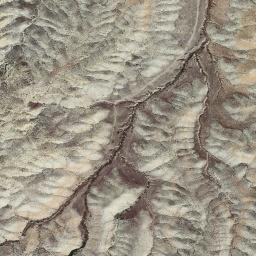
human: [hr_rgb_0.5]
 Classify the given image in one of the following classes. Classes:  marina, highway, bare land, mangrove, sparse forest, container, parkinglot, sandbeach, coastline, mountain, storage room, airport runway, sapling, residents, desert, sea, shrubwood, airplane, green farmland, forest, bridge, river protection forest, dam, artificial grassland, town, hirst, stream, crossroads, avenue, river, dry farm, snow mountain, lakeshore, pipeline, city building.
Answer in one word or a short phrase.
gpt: mountain